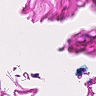
Metastatic tissue present: no